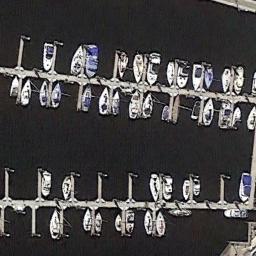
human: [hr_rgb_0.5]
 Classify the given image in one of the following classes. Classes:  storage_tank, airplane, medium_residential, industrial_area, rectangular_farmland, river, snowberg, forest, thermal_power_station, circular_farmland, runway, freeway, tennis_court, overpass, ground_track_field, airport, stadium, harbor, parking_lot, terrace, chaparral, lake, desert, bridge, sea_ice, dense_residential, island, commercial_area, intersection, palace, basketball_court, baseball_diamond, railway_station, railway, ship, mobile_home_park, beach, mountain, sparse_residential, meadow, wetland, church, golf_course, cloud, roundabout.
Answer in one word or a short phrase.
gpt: harbor